Brain MRI, t1w sequence, axial 2D slice.
Patient: age 44, sex F, weight 95 kg, height 1.95 m
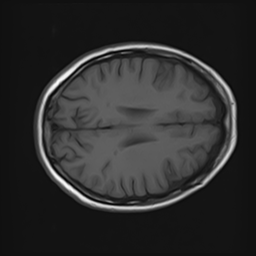